Interaction volume radius: 10 \u00c5
Interaction volume height: 25 \u00c5
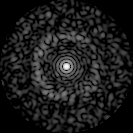
Disorder parameter: 0.8296